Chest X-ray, PA view. Patient: 51 years old, sex M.
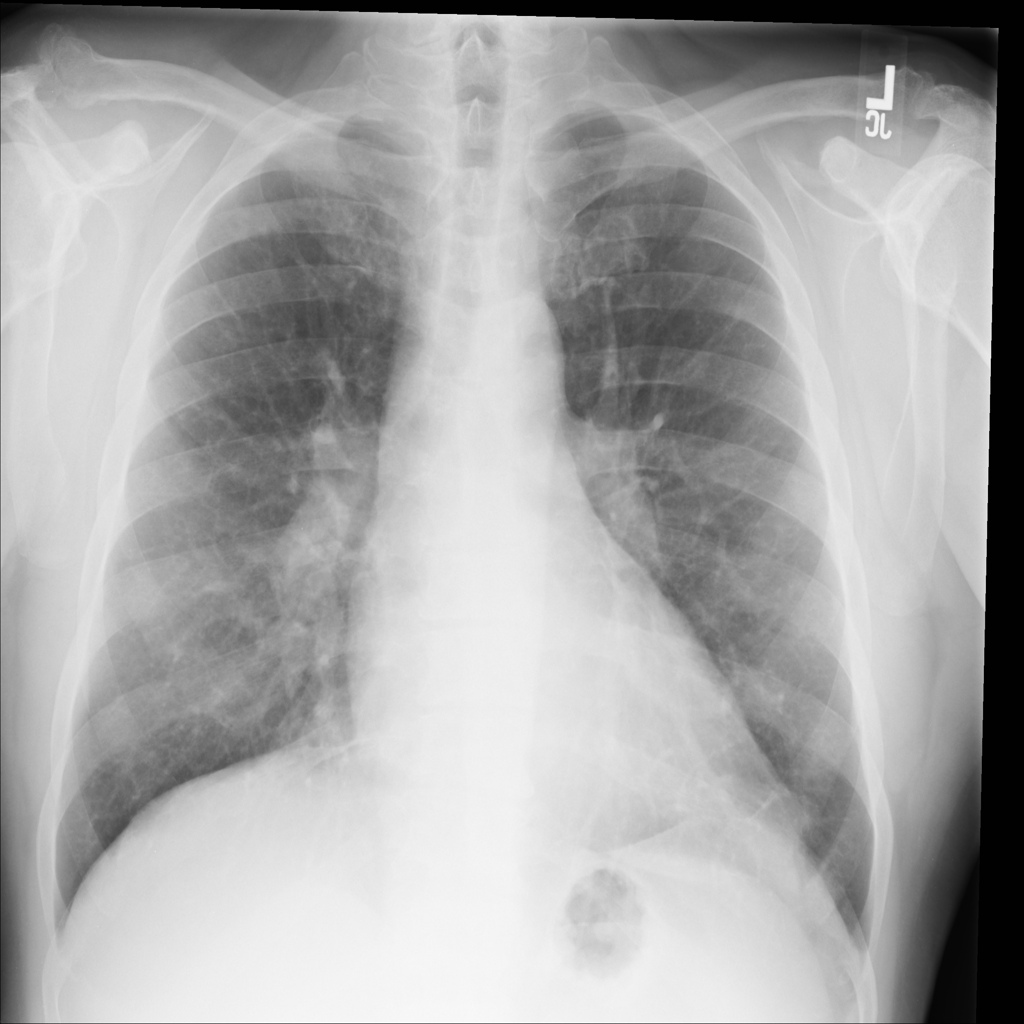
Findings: No Finding